Question: I have a table where I have two columns i.e customer, project_id.. My requirement is to find for each customer what is the first project_id, and correspondingly name it like 'General Project' and if there are more than one projects for customer found then name the next project as concat('PROJECT', '-', project_id). In the picture below you can see the 4th column data is the desired result for my requirement, but I am not sure how to find this out? thanks in advance

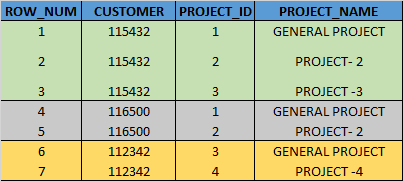
Answer: Here's one option (which works in Oracle; can't tell about SQL Server). Sample data (you already have & don't type it is in lines #1 - 13. Query you might be interested in begins at line #15.
'''
SQL> with
2 test (row_num, customer, project_Id) as
3 -- sample data
4 (select 1, 115432, 1 from dual union all
5 select 2, 115432, 2 from dual union all
6 select 3, 115432, 3 from dual union all
7 --
8 select 4, 116500, 1 from dual union all
9 select 5, 116500, 2 from dual union all
10 --
11 select 6, 112342, 3 from dual union all
12 select 7, 112342, 4 from dual
13 ),
14 --
15 data as
16 (select row_num, customer, project_id,
17 row_number() over (partition by customer order by project_id) rn
18 from test
19 )
20 -- final query
21 select row_num, customer, project_id,
22 --
23 case when rn = 1 then 'GENERAL PROJECT'
24 else 'PROJECT-' || project_id
25 end as project_name
26 from data
27 order by row_Num;
ROW_NUM CUSTOMER PROJECT_ID PROJECT_NAME
---------- ---------- ---------- -------------------------
1 115432 1 GENERAL PROJECT
2 115432 2 PROJECT-2
3 115432 3 PROJECT-3
4 116500 1 GENERAL PROJECT
5 116500 2 PROJECT-2
6 112342 3 GENERAL PROJECT
7 112342 4 PROJECT-4
7 rows selected.
'''